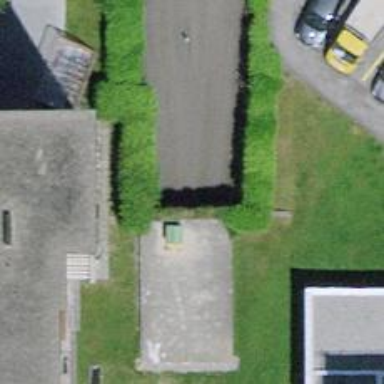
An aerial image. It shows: Parking entrance.